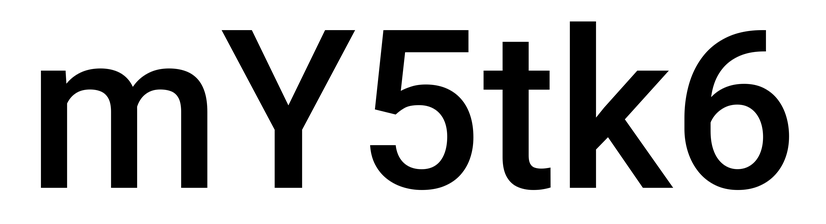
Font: Roboto_Medium